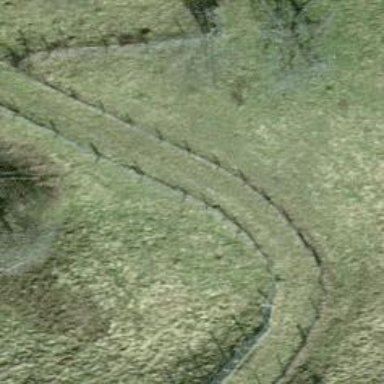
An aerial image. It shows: Track with grade5 tracktype.